Field crop: tomato
Growth stage: 2
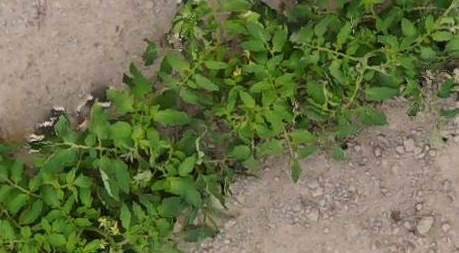
Species: tomato